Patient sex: M
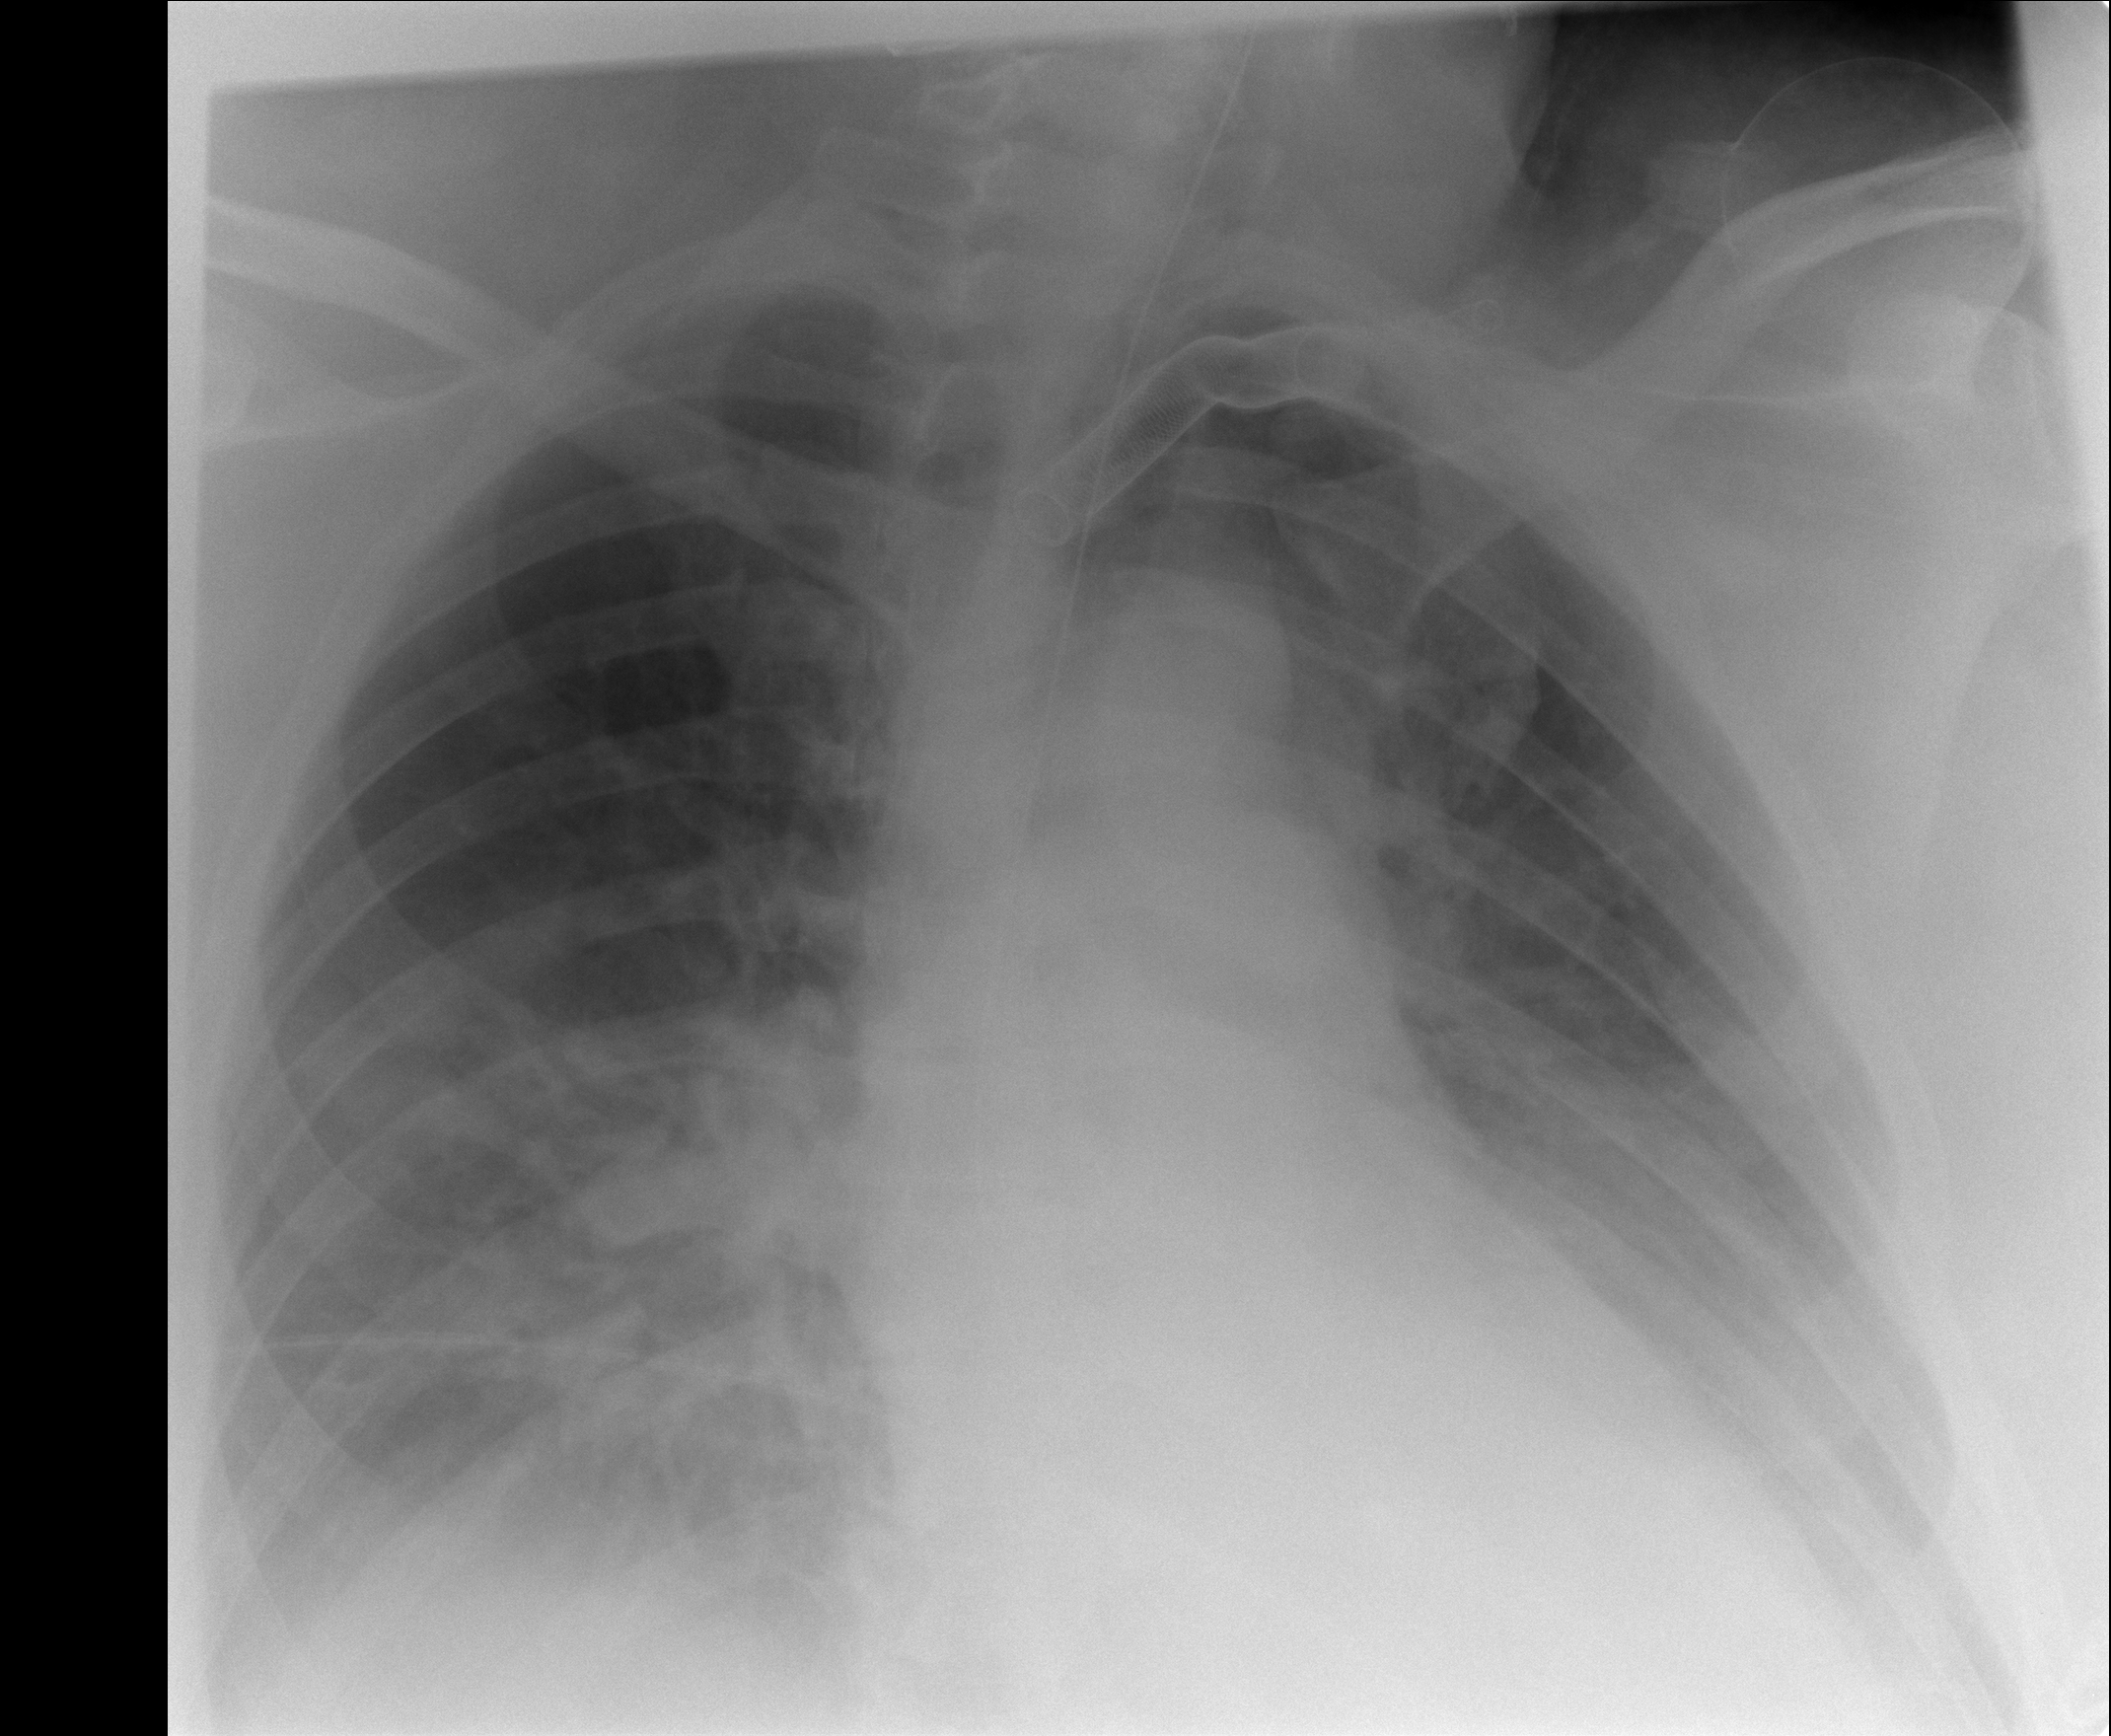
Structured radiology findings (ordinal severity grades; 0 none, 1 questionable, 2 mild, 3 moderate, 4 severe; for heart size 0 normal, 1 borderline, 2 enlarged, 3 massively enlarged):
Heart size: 0
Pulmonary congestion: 0
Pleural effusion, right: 1
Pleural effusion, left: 2
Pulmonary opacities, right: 0
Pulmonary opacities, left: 0
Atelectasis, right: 0
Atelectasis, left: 0